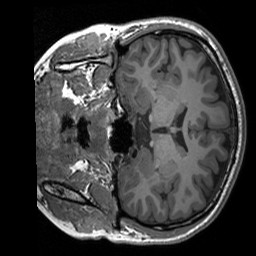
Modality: T1w
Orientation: coronal
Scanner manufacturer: siemens
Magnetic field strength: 3 T
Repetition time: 1.76 s
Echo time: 0.0022 s